Aerial crown-view tile of a tropical tree (Barro Colorado Island, Panama), acquired 20250818:
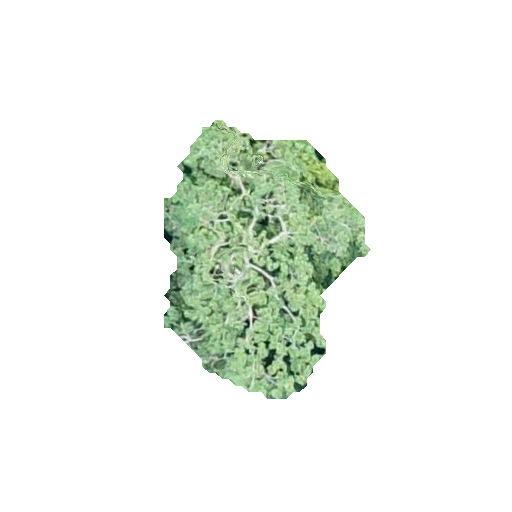
Species: Protium stevensonii
GBIF accepted scientific name: Tetragastris panamensis
Crown area: 55.66 m²